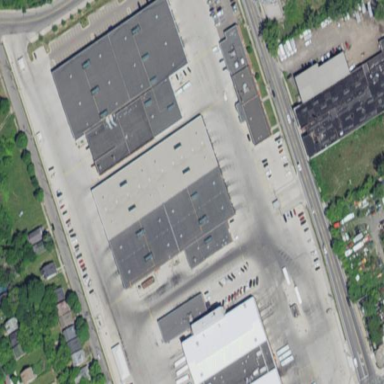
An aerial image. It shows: Industrial bus depot.